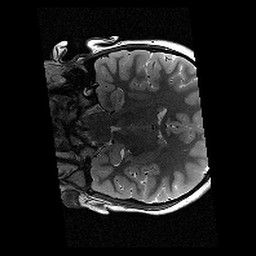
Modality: T2w
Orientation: coronal
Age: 12
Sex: female
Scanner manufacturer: siemens
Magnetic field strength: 3 T
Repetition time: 9.23 s
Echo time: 0.067 s